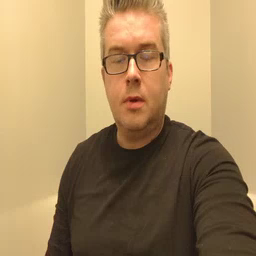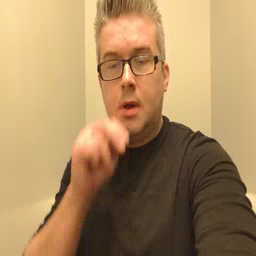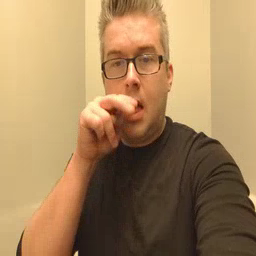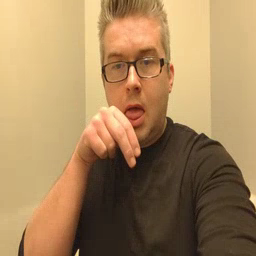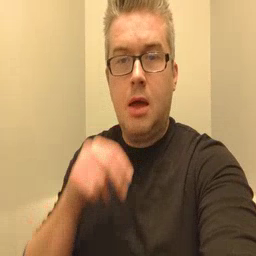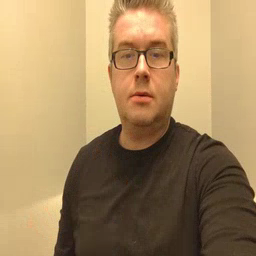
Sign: tongue